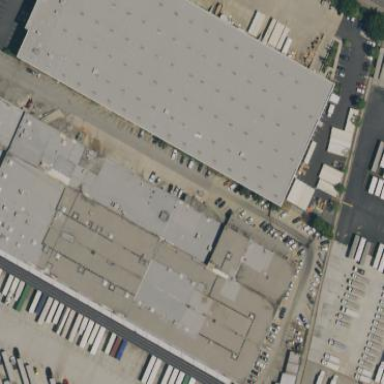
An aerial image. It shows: Warehouse building.